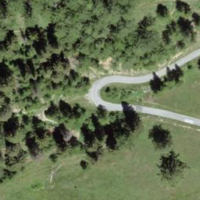
EUNIS habitat code: 23
Species observed at this site:
Gypaetus barbatus
Erebia alberganus